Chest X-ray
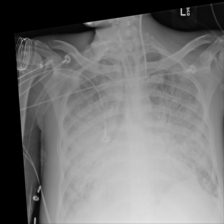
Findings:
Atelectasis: negative
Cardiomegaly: negative
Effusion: negative
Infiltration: negative
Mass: negative
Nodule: negative
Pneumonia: negative
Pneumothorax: negative
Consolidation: negative
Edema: negative
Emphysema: negative
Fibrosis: negative
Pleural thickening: negative
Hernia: negative